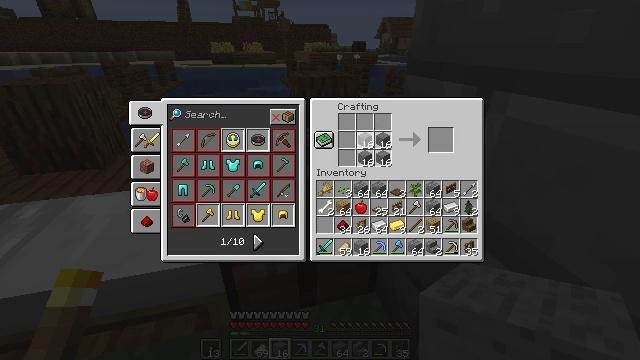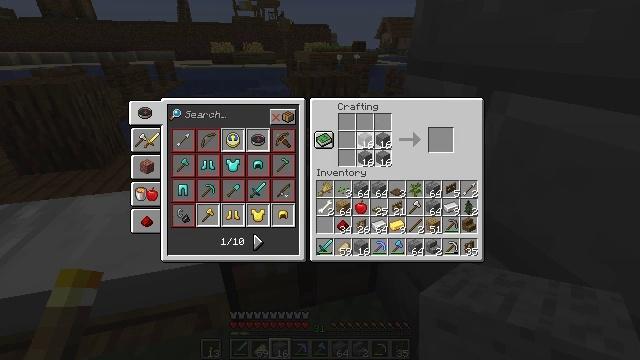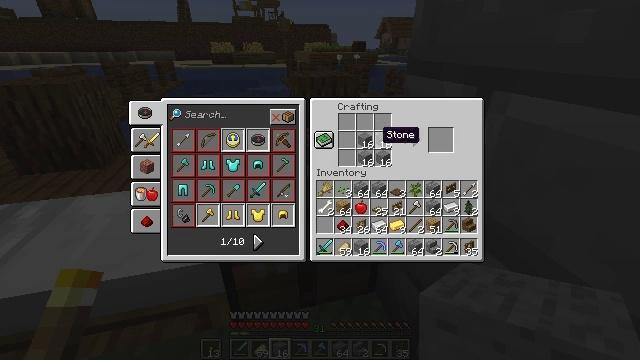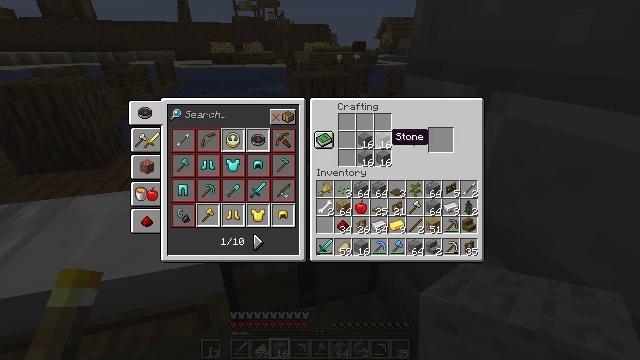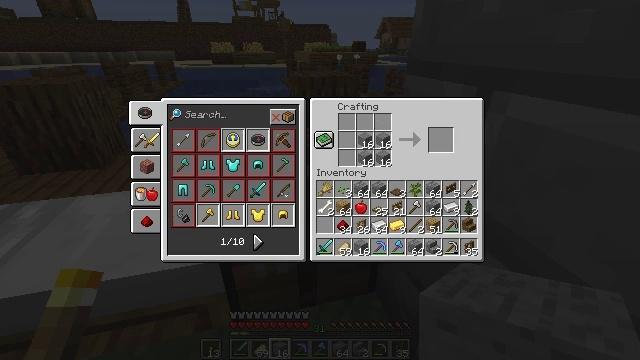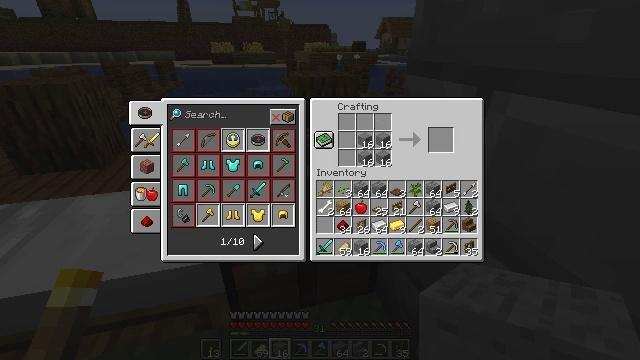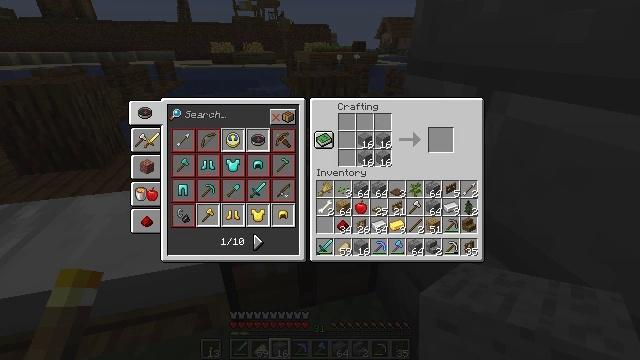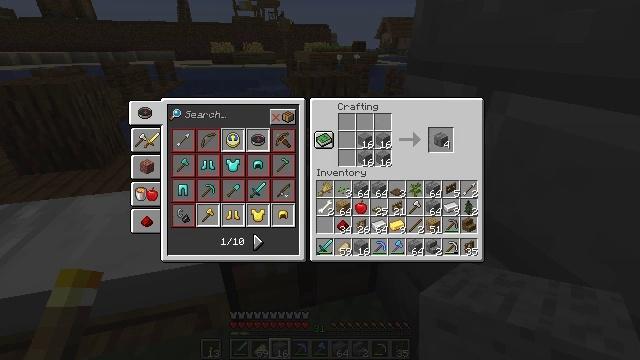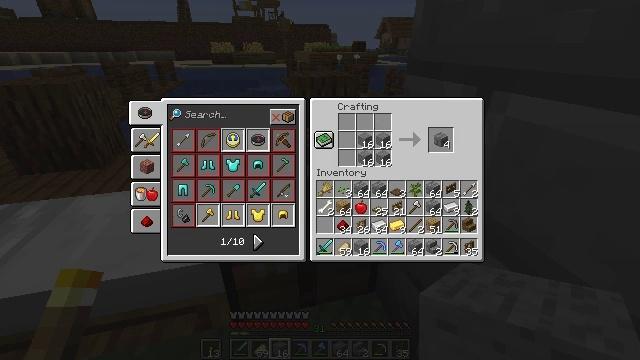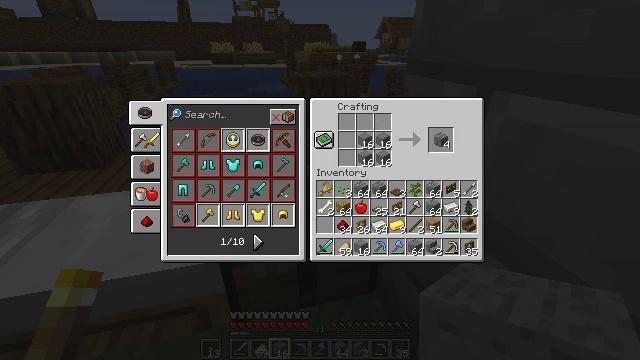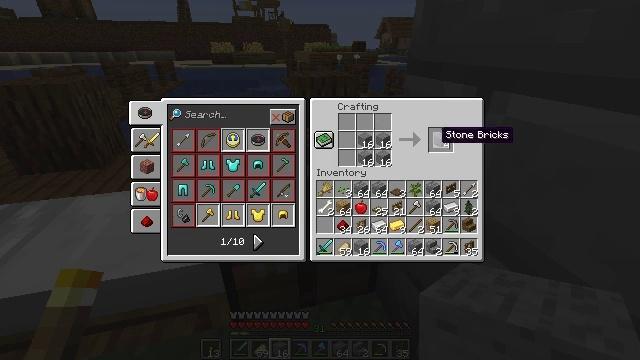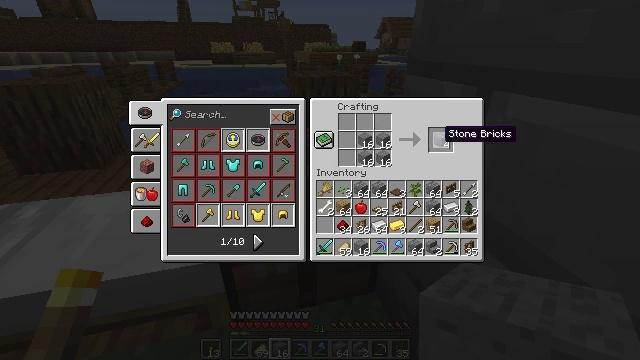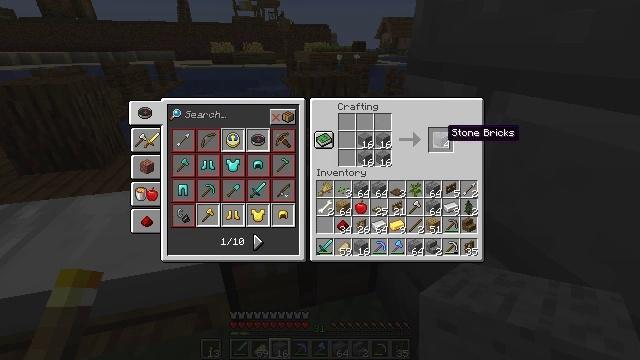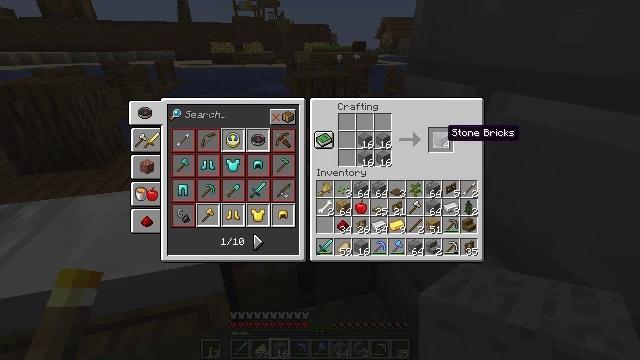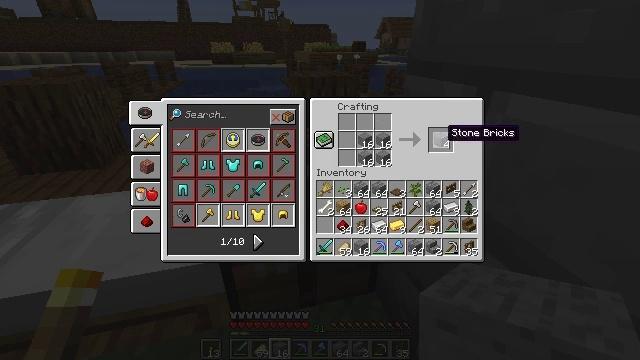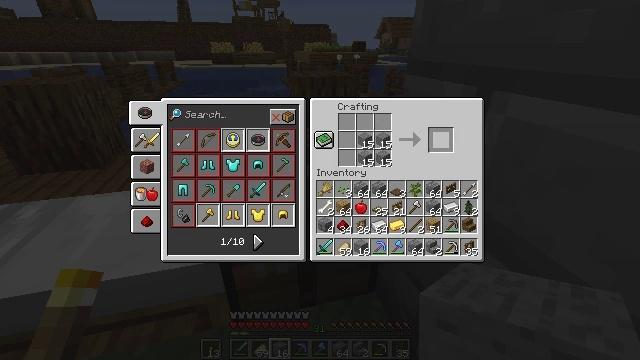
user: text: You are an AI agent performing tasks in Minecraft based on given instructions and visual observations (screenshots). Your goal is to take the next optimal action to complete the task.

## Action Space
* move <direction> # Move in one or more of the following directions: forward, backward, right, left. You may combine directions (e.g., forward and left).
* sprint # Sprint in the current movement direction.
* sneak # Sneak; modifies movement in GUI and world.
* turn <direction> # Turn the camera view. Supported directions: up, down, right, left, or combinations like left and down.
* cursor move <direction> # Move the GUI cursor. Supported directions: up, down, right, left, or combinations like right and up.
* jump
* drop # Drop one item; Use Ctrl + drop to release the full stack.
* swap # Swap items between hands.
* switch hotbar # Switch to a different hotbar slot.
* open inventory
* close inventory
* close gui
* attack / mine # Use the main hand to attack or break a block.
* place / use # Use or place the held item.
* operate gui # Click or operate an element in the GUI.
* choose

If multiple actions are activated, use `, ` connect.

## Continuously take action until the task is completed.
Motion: motion action
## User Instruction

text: Craft stone bricks with four stone blocks.
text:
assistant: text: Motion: operate gui
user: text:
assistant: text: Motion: cursor move right
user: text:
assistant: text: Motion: cursor move right
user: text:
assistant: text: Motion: cursor move right
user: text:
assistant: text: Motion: cursor move right
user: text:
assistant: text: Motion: sneak
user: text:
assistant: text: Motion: sneak
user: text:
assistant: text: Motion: sneak
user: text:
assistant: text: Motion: sneak
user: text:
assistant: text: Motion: sneak
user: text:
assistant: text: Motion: sneak
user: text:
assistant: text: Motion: sneak
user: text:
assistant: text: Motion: sneak
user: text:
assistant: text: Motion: sneak
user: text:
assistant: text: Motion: sneak, operate gui
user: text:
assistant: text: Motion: sneak, operate gui
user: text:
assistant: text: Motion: sneak
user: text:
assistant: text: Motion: sneak
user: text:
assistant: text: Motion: sneak, cursor move left and down
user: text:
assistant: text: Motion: sneak